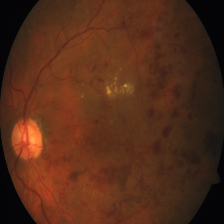
Diabetic retinopathy grade: Severe